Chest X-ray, PA view. Patient: 30 years old, sex M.
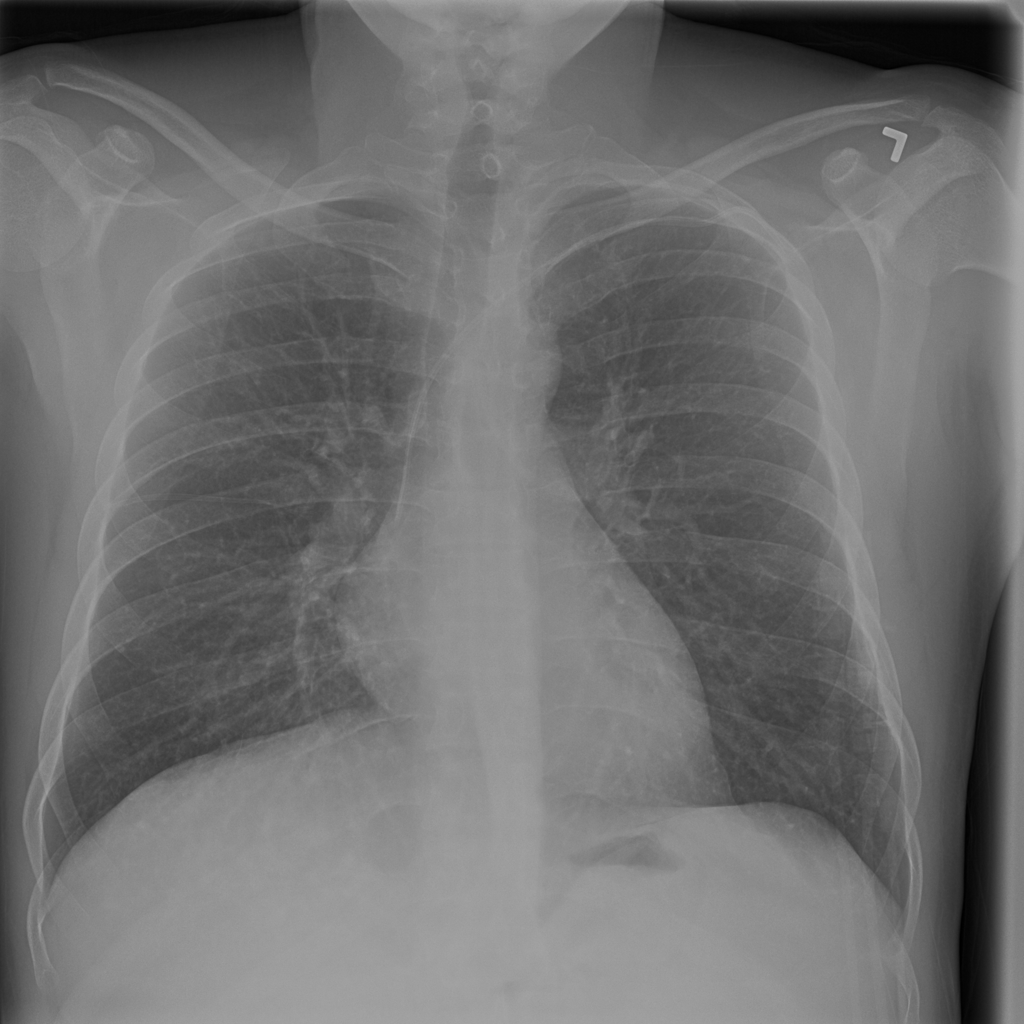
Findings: No Finding